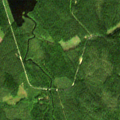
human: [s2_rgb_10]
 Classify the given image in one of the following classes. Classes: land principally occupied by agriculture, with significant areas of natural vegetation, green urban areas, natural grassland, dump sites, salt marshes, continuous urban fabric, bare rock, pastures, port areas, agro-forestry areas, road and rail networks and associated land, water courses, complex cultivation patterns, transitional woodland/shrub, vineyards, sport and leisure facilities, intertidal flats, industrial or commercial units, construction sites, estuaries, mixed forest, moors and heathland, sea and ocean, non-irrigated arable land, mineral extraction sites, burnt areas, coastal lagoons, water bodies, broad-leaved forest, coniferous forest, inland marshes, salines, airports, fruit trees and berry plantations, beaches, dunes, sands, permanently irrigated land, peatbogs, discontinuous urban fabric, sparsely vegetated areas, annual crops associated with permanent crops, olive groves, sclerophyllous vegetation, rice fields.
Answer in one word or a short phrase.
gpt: coniferous forest, water bodies